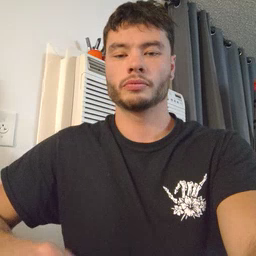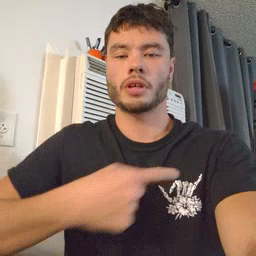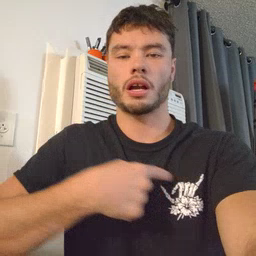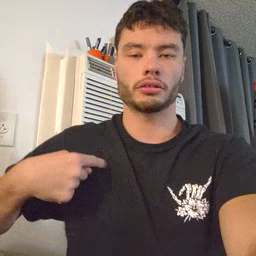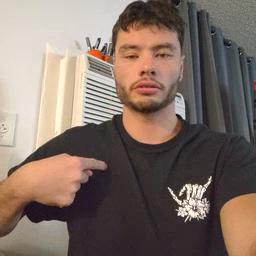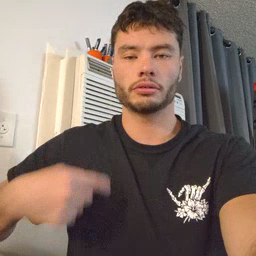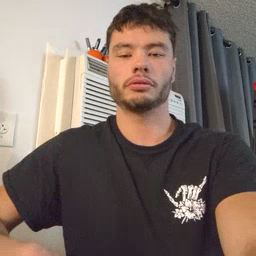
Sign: weus